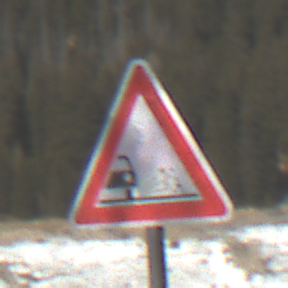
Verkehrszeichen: SplittSchotter
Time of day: Midday
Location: Outdoor (Nature)
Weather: PartlyCloudy
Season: NotSpecified
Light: Natural